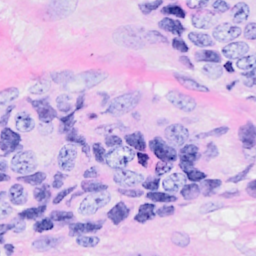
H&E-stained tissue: Breast